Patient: sex M, age 42
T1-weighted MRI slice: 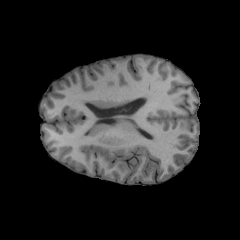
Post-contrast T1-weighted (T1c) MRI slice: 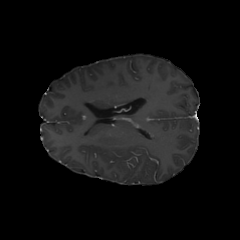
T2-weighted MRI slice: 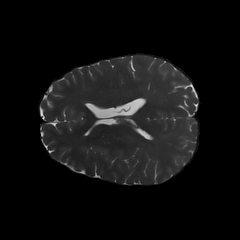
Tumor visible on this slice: no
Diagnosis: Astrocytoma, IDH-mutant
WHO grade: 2